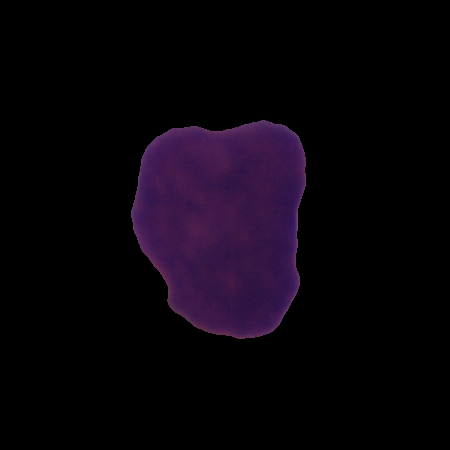
Label: cancer